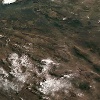
Label: land